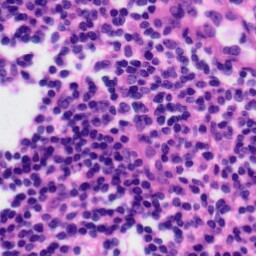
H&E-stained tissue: Tonsil